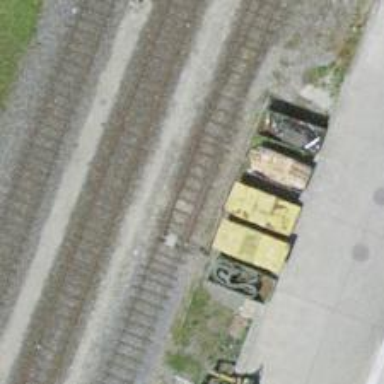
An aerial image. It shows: Railway switch.